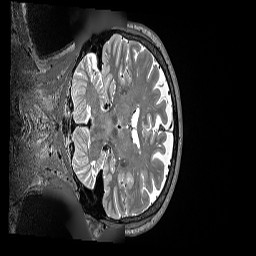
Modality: T2w
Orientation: coronal
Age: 68
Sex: female